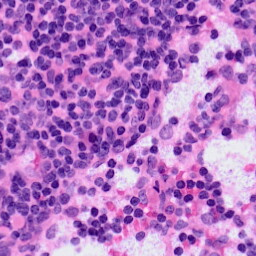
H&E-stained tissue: LymphNode